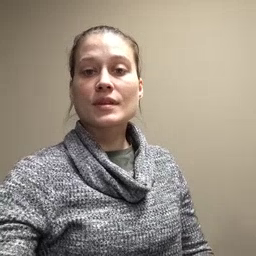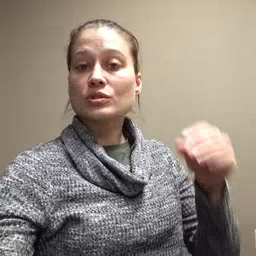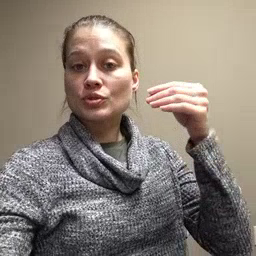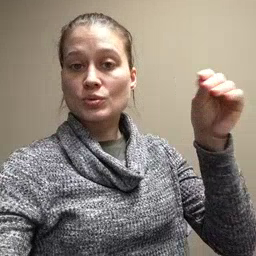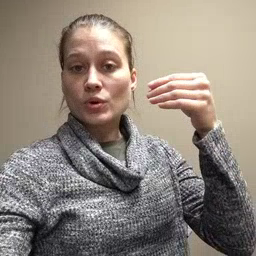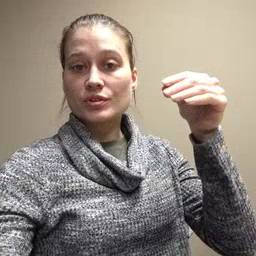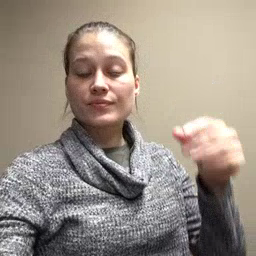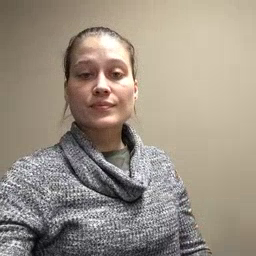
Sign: store